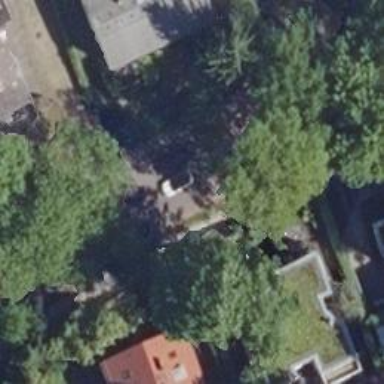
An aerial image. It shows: Single tag "natural: tree."